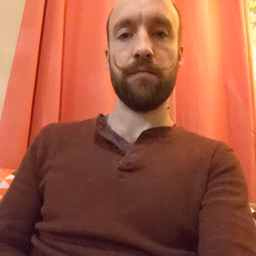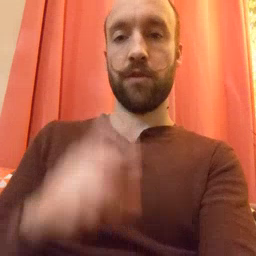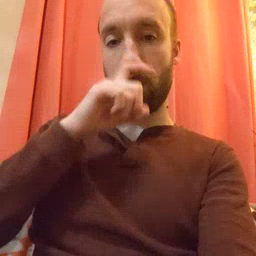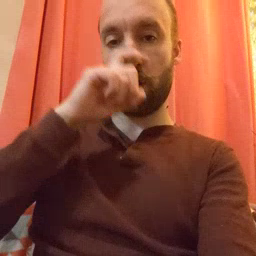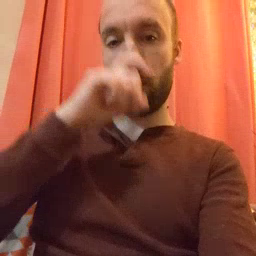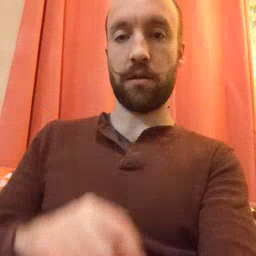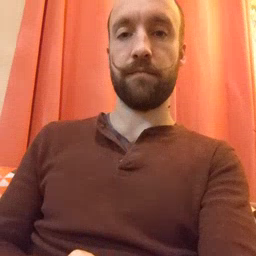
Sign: doll